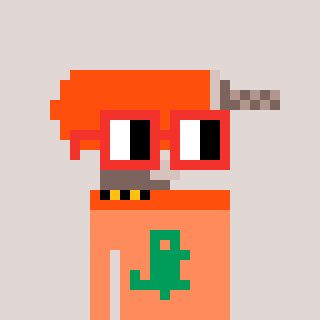
a pixel art character with square red glasses, a drill-shaped head and a peachy-colored body on a warm background